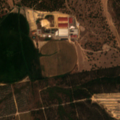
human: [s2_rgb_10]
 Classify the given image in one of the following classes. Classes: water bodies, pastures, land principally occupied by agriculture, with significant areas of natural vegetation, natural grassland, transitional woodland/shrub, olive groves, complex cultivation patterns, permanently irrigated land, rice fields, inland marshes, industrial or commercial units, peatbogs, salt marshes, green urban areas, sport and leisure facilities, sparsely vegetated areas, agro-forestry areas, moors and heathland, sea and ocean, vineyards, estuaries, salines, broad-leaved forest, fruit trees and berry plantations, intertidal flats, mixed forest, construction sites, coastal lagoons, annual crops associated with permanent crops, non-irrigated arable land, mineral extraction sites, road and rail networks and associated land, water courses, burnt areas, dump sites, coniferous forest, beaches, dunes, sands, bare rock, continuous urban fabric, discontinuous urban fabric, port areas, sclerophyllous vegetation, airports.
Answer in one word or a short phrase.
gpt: industrial or commercial units, permanently irrigated land, pastures, complex cultivation patterns, agro-forestry areas, broad-leaved forest, coniferous forest, transitional woodland/shrub